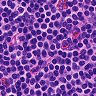
Metastatic tissue present: no